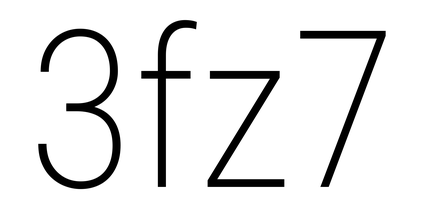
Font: Roboto_Condensed_ExtraLight